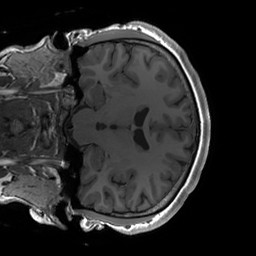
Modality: T1w
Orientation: coronal